Question: In my Rails app, the labels for the fields on the login page are way too close to the fields themselves, making it look cramped. I want to add space between them, but am not sure how.

I have Rails 4 with simple_form, bootstrap 3, and devise installed.
This is my 'app/views/devise/sessions/new.html.erb' code:
'''
<div class="row">
<div class="col-xs-4">
<%= simple_form_for(resource, as: resource_name, url: session_path(resource_name), html: {class: "well"}) do |f| %>
<fieldset>
<legend>Log in</legend>
<%= f.input :email %>
<%= f.input :password %>
<% if devise_mapping.rememberable? -%>
<div class="field">
<%= f.input :remember_me, as: :boolean %>
</div>
</fieldset>
<% end -%>
<div class="actions">
<%= f.button :submit, "Log in" %>
</div>
<% end %>
<%= render "devise/shared/links" %>
</div>
<div class="col-xs-8">
<h2>Signing in is easy and secure</h2>
</div>
</div>
'''
And here is the entire github repo: <URL>
I've been looking in my 'bootstrap.css' file and can't find relevant classes. What do you think I should do next?
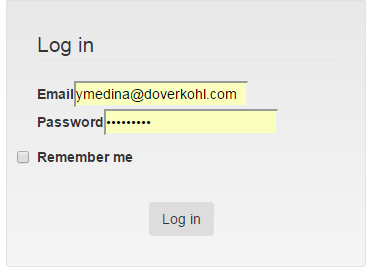
Answer: You could add your own label with space after the custom label.
'''
<%= f.input :email, label: 'Email ' %>
<%= f.input :password, label: 'Password ' %>
'''
Or you could use tools like 'chrome dev tools' to inspect the label element to see what 'class' the labels are given and then add some custom css. example '.label-class { margin-right: 10px; }'